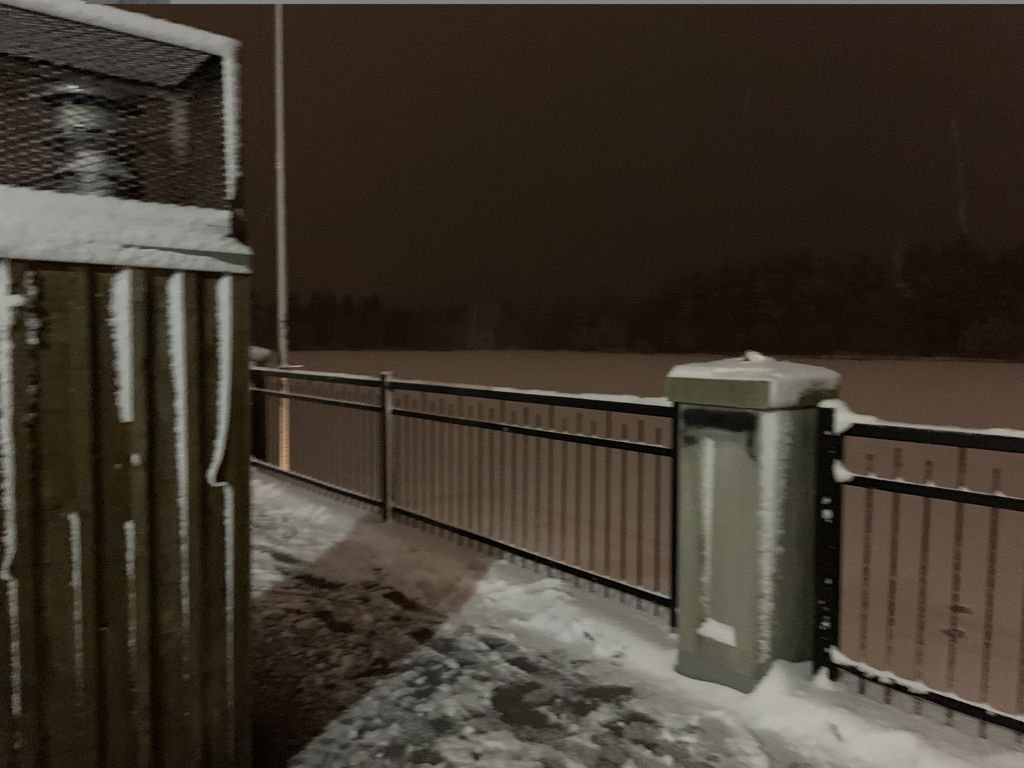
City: vancouver